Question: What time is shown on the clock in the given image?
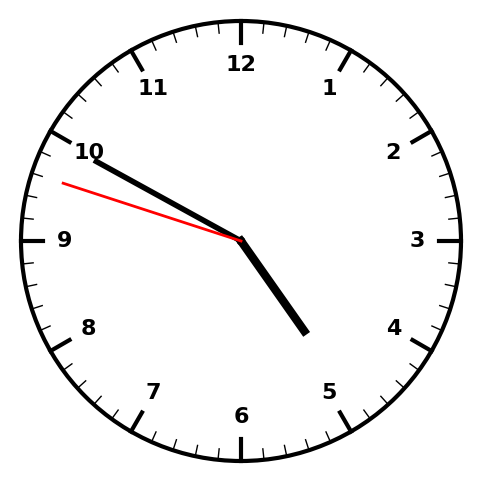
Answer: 04:49:48